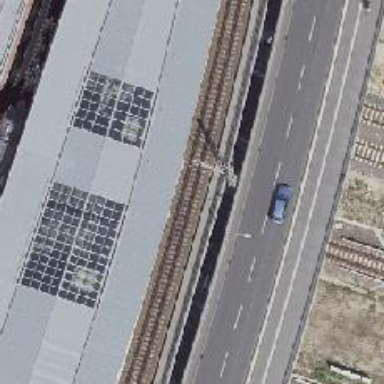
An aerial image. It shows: Railway signal.